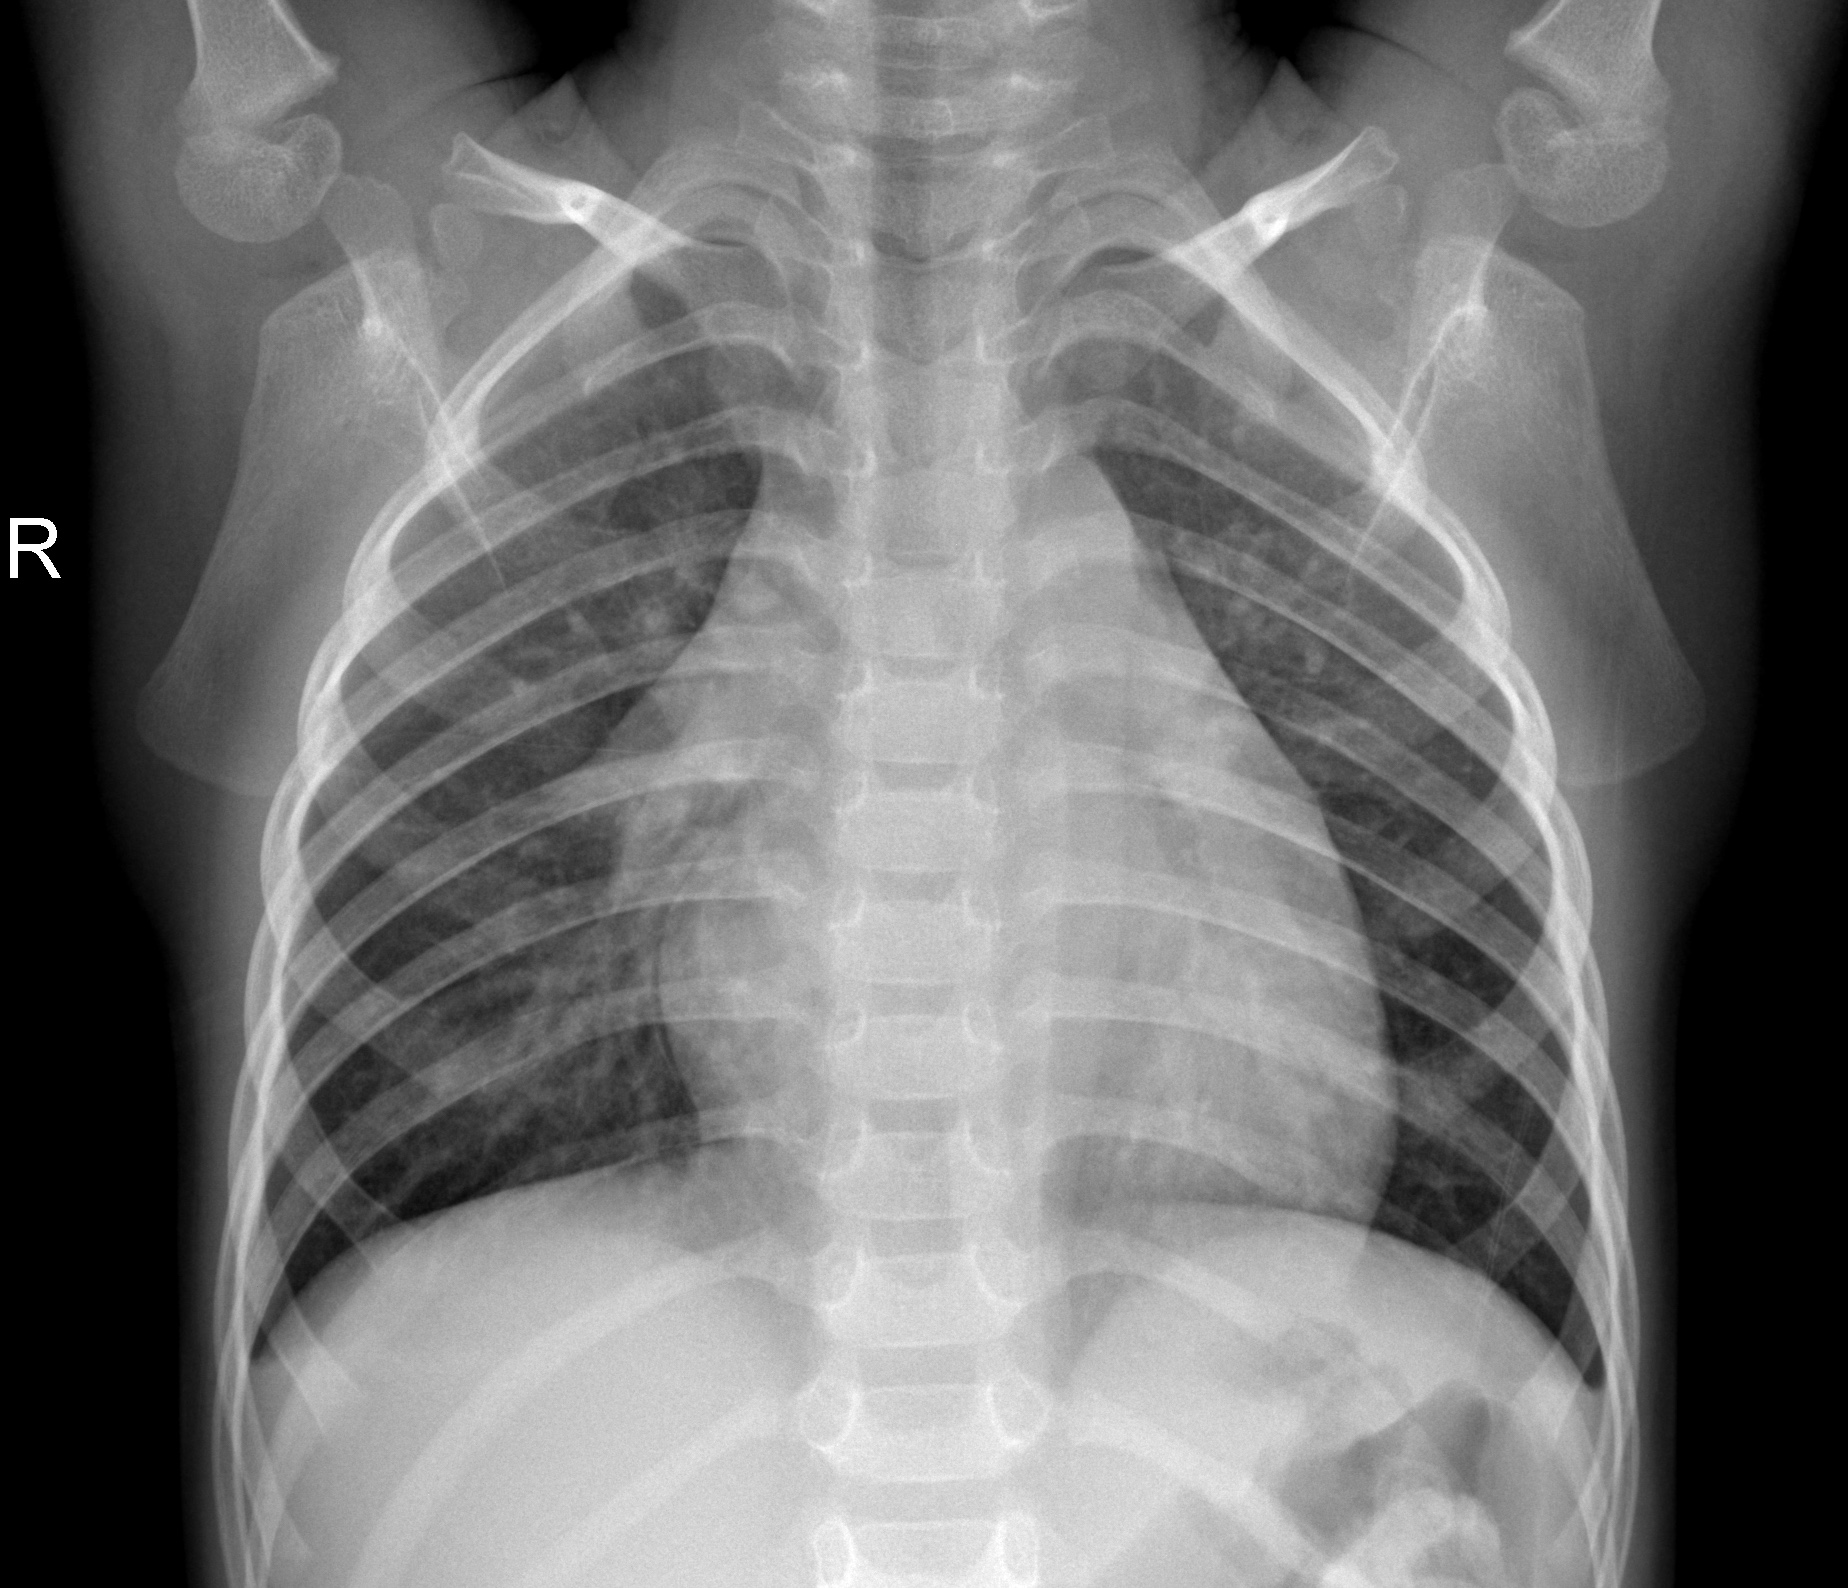
Diagnosis: NORMAL